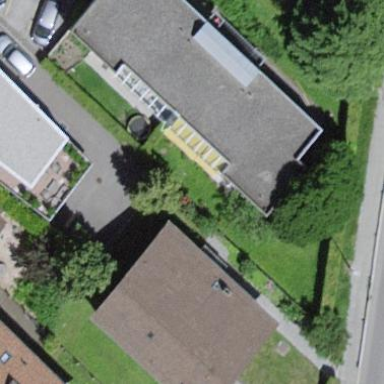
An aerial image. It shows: Detached building.